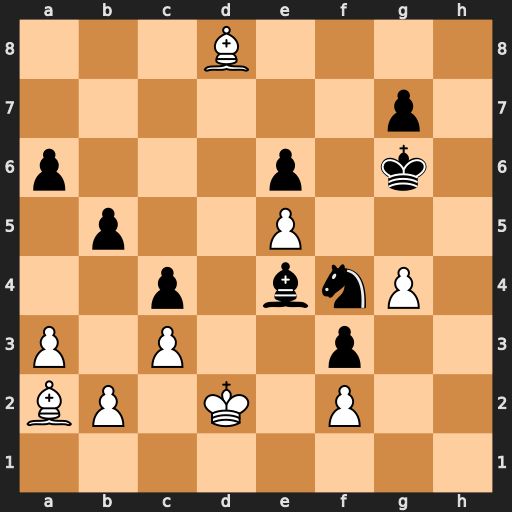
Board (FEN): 3B4/6p1/p3p1k1/1p2P3/2p1bnP1/P1P2p2/BP1K1P2/8
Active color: w
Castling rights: -
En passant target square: -
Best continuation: Ke3 Bc2 Kxf4